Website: slack
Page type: payment
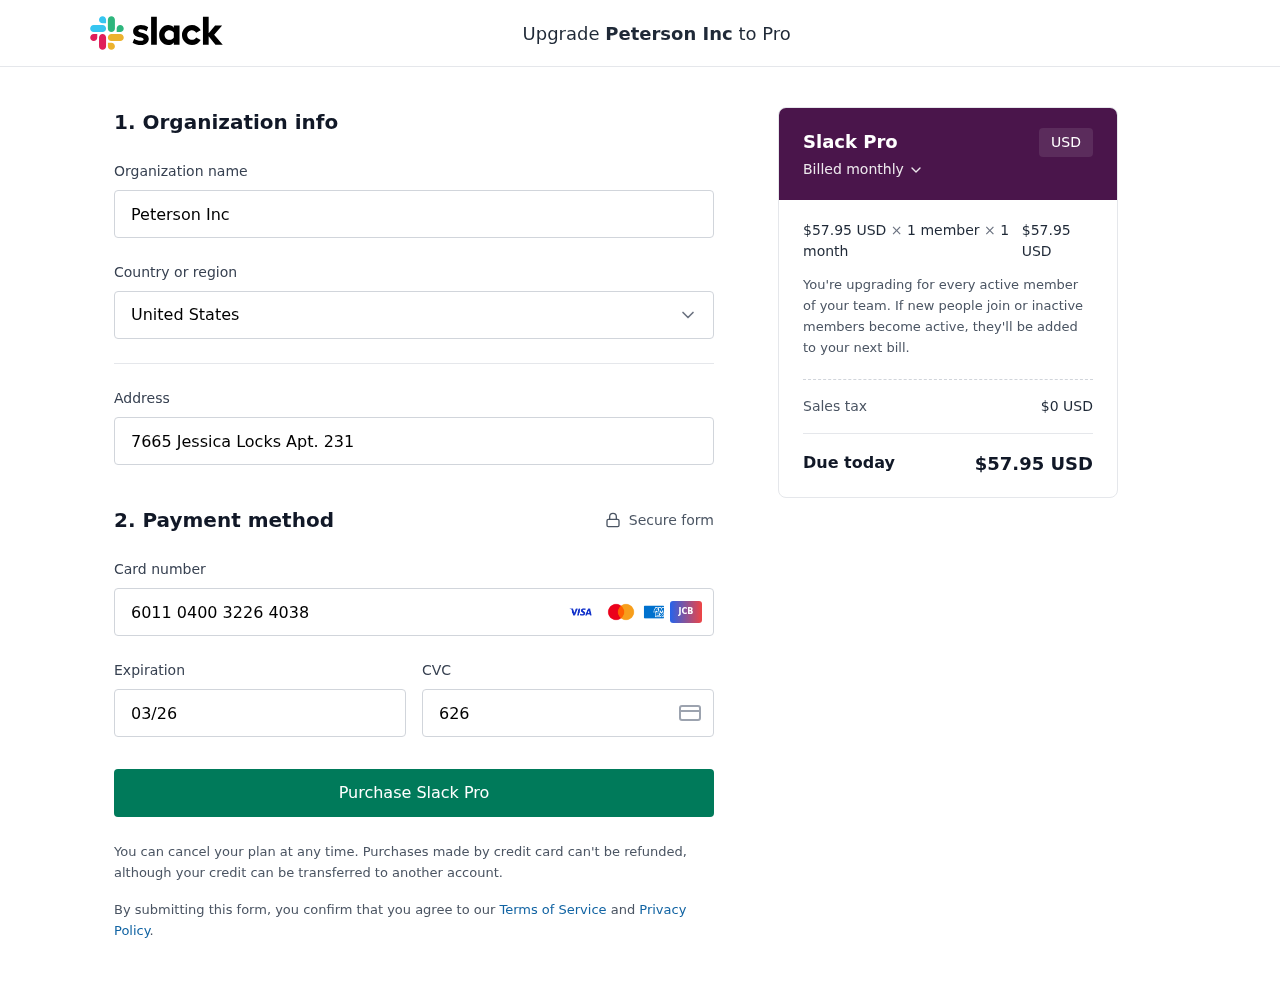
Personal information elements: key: PII_CARD_CVV
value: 626
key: PII_CARD_EXPIRY
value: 03/26
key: PII_CARD_NUMBER
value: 6011 0400 3226 4038
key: PII_COMPANY
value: Peterson Inc
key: PII_COUNTRY
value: United States
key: PII_STREET
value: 7665 Jessica Locks Apt. 231
Product elements: key: PRODUCT1_PRICE
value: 57.95
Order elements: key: ORDER_SUBTOTAL
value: $57.95 USD
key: ORDER_TAX
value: $0 USD
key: ORDER_TOTAL
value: $57.95 USD